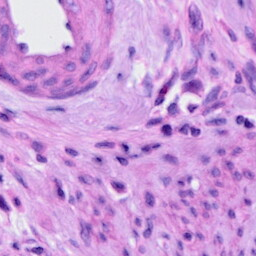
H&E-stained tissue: Cervix